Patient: sex M, age 52
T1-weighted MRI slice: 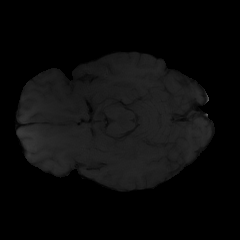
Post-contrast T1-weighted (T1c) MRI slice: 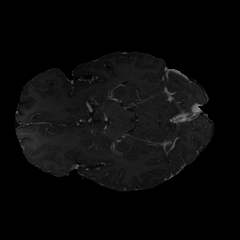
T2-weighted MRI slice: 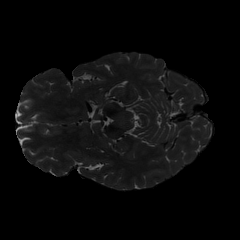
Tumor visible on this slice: no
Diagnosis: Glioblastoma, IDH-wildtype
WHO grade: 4